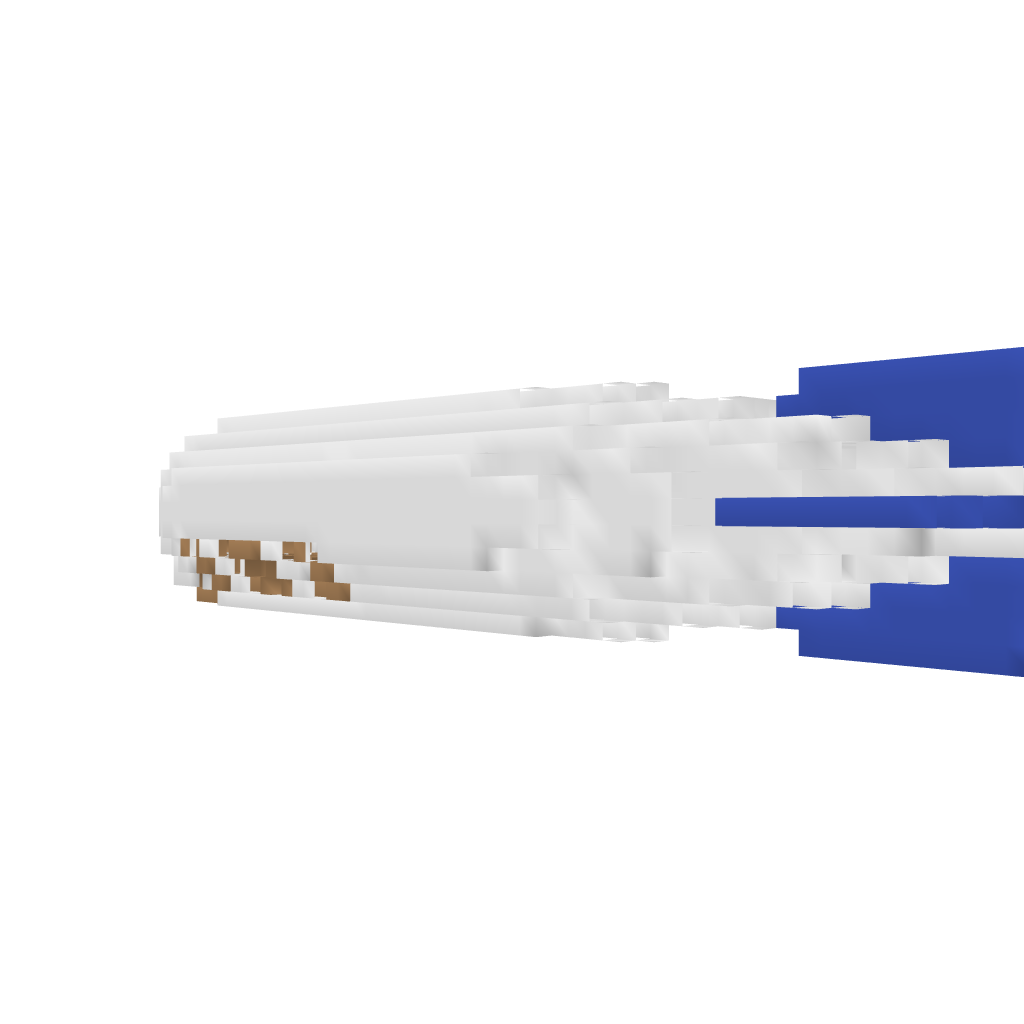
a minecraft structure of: Merchant Airship Majestic Pearl bad low quality